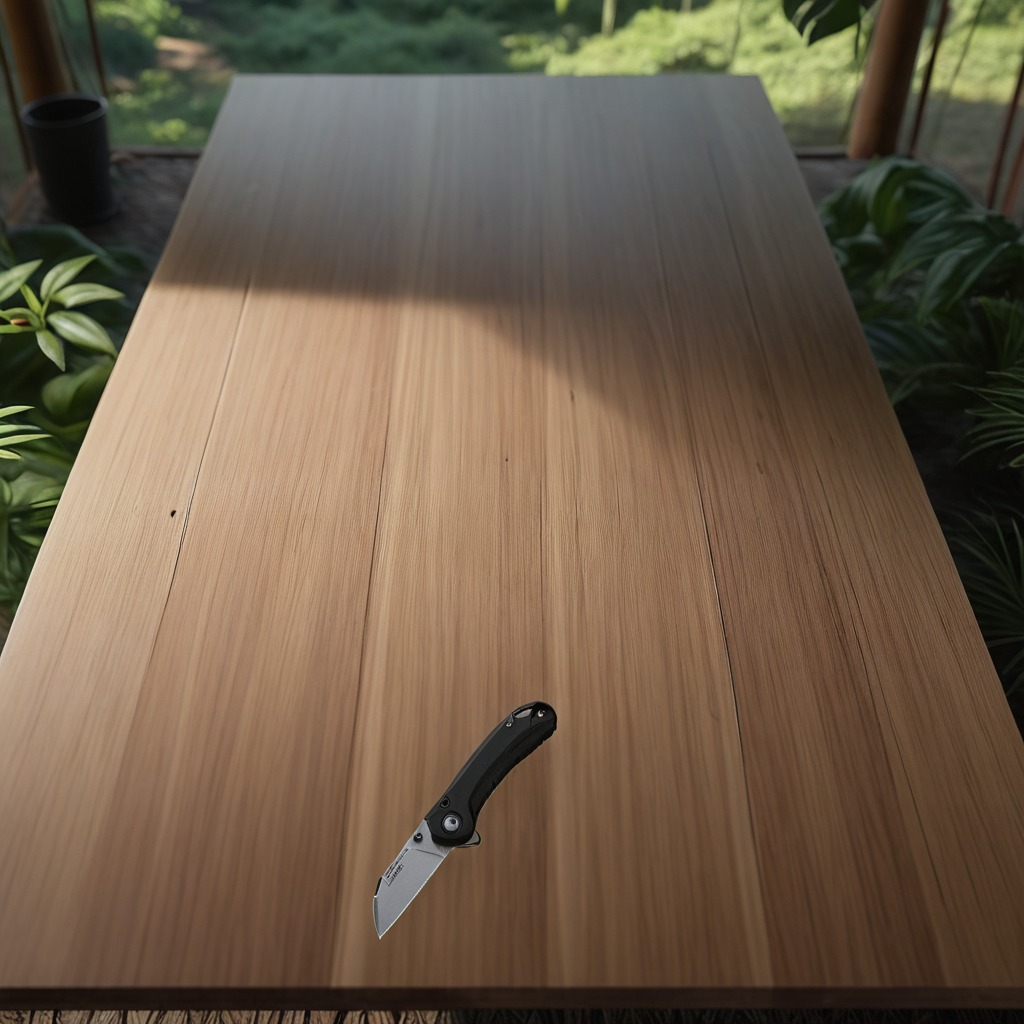
A utility knife is lying on a wooden table inside a jungle field workshop tent.